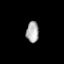
Tissue: prostate
Cell type: T cells
Senescence score: 0.3259
Nuclear area (px): 255
Mean DAPI intensity: 172.663